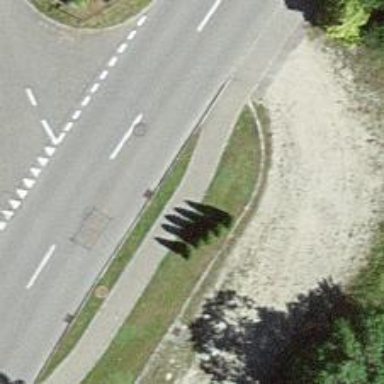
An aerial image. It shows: Asphalt sidewalk along the footway.